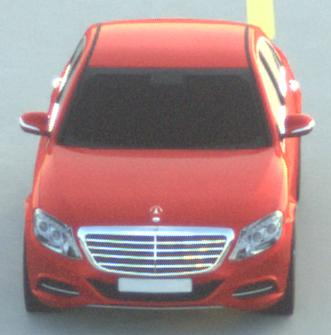
Make: Mercedes-Benz
Model: S 400 HYBRID
Detailed model: S-Class (222) Limousine
Model produced from: 2013/05
Model produced until: 2015/04
Doors: 4
Color: red
Road condition: dry road
Daytime: sunrise or sunset
Contrast: low contrast